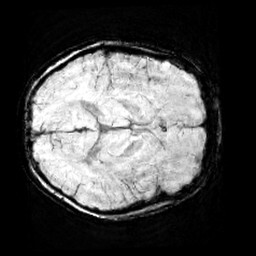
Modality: minIP
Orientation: axial
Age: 11
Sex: male
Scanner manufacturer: siemens
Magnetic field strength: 3 T
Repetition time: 0.027 s
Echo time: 0.02 s